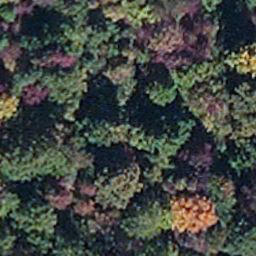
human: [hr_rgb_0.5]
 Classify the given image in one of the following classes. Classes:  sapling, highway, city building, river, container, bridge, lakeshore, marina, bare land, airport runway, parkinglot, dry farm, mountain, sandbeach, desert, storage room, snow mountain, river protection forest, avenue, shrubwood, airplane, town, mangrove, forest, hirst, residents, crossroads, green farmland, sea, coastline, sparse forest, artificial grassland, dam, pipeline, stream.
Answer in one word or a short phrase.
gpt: mangrove